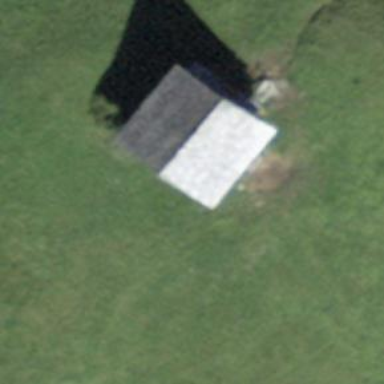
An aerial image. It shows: Barn.